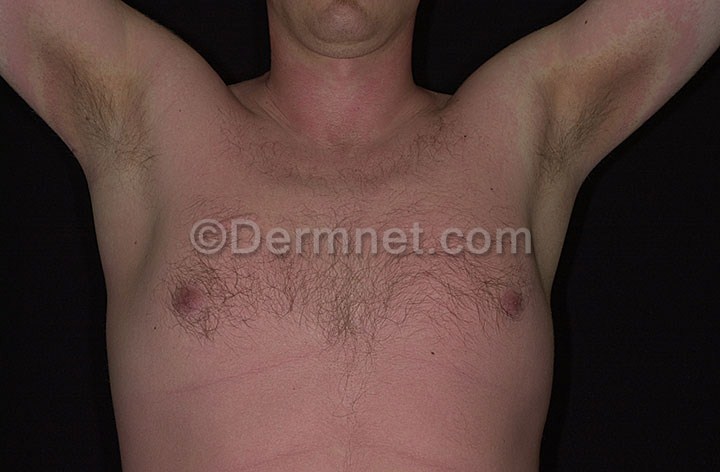
Disease: Exanthems and Drug Eruptions